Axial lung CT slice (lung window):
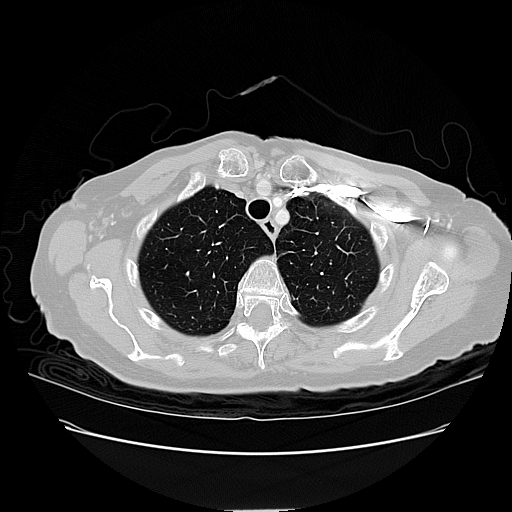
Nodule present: no